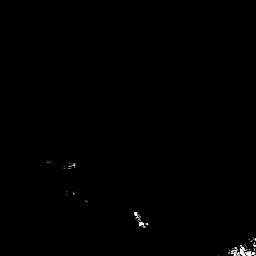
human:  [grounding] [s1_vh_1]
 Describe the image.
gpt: In the satellite image, there is  <ref>1 small ship </ref> <box>[[50, 80, 58, 89, 0]]</box> located at bottom.